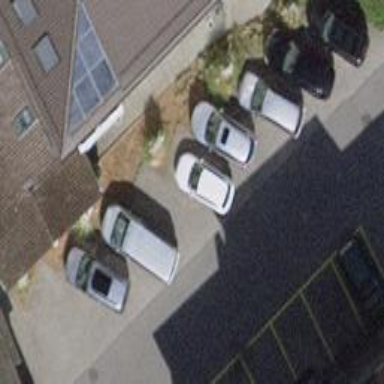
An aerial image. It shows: Parking available on the street side.